Question: I have a view controller that looks like this:
This is the layout for a 4 inch iPhone display. I'd like to add support for 3.5 inch screens so that the large UITextView shrinks, allowing the Notify and Done button to still exist at the bottom, and maintain the size of everything else. I'm totally lost how to do this and I can't find any clear tutorials. Help would be much appreciated!
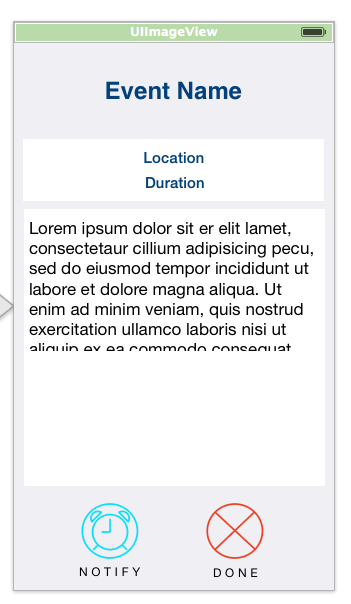
Answer: What you want to do is pin the label Event Name to the top and pin it's width and height and center in container. Then pin the text box location duration to the Event Name label and pin width and height and center in container. Then go to the bottom and pin the two icons notify and done to the bottom, pin height and width of both, then pin the notify icon to the left and the done icon to the right. Finally you can now work with your big text box in the middle. You now just need to pin the top of the text box to the location duration text, pin the bottom to the top of the done icon, and pin both sides to the super view. This will allow your big text box to resize for both 4 and 3.5 inch displays.